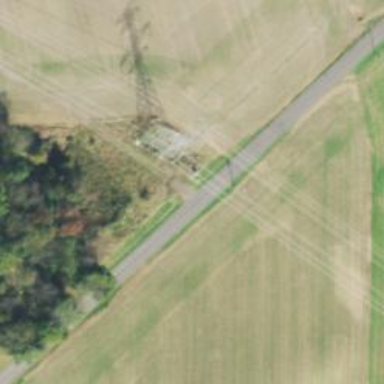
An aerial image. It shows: Lattice structure tower.